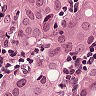
Metastatic tissue present: yes